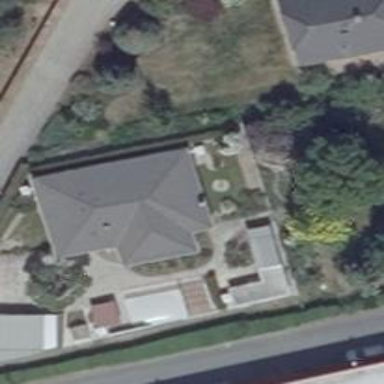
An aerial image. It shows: Simple and straightforward house.